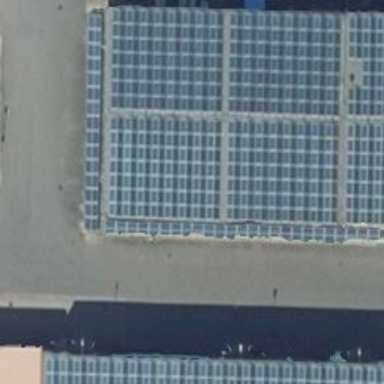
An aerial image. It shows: Solar photovoltaic panel generator producing electricity as small installation.